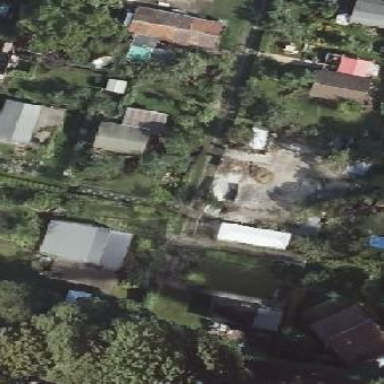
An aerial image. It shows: Plot within allotments.